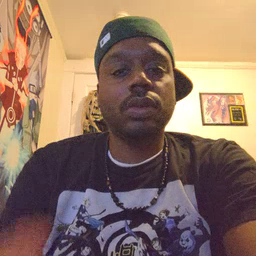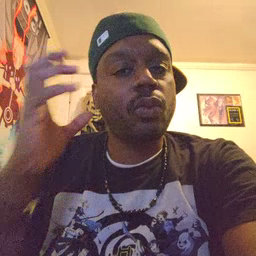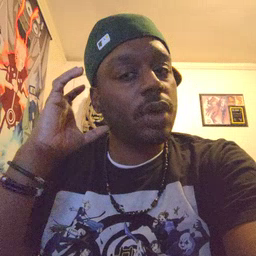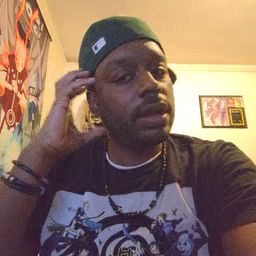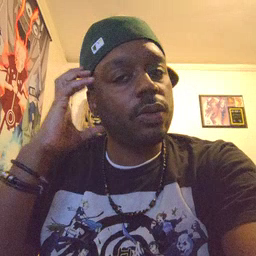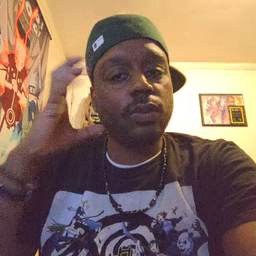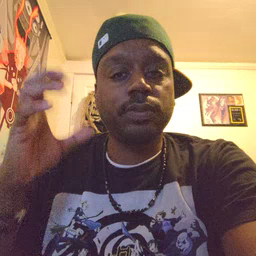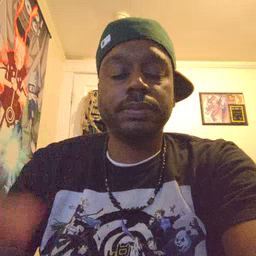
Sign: radio